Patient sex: M
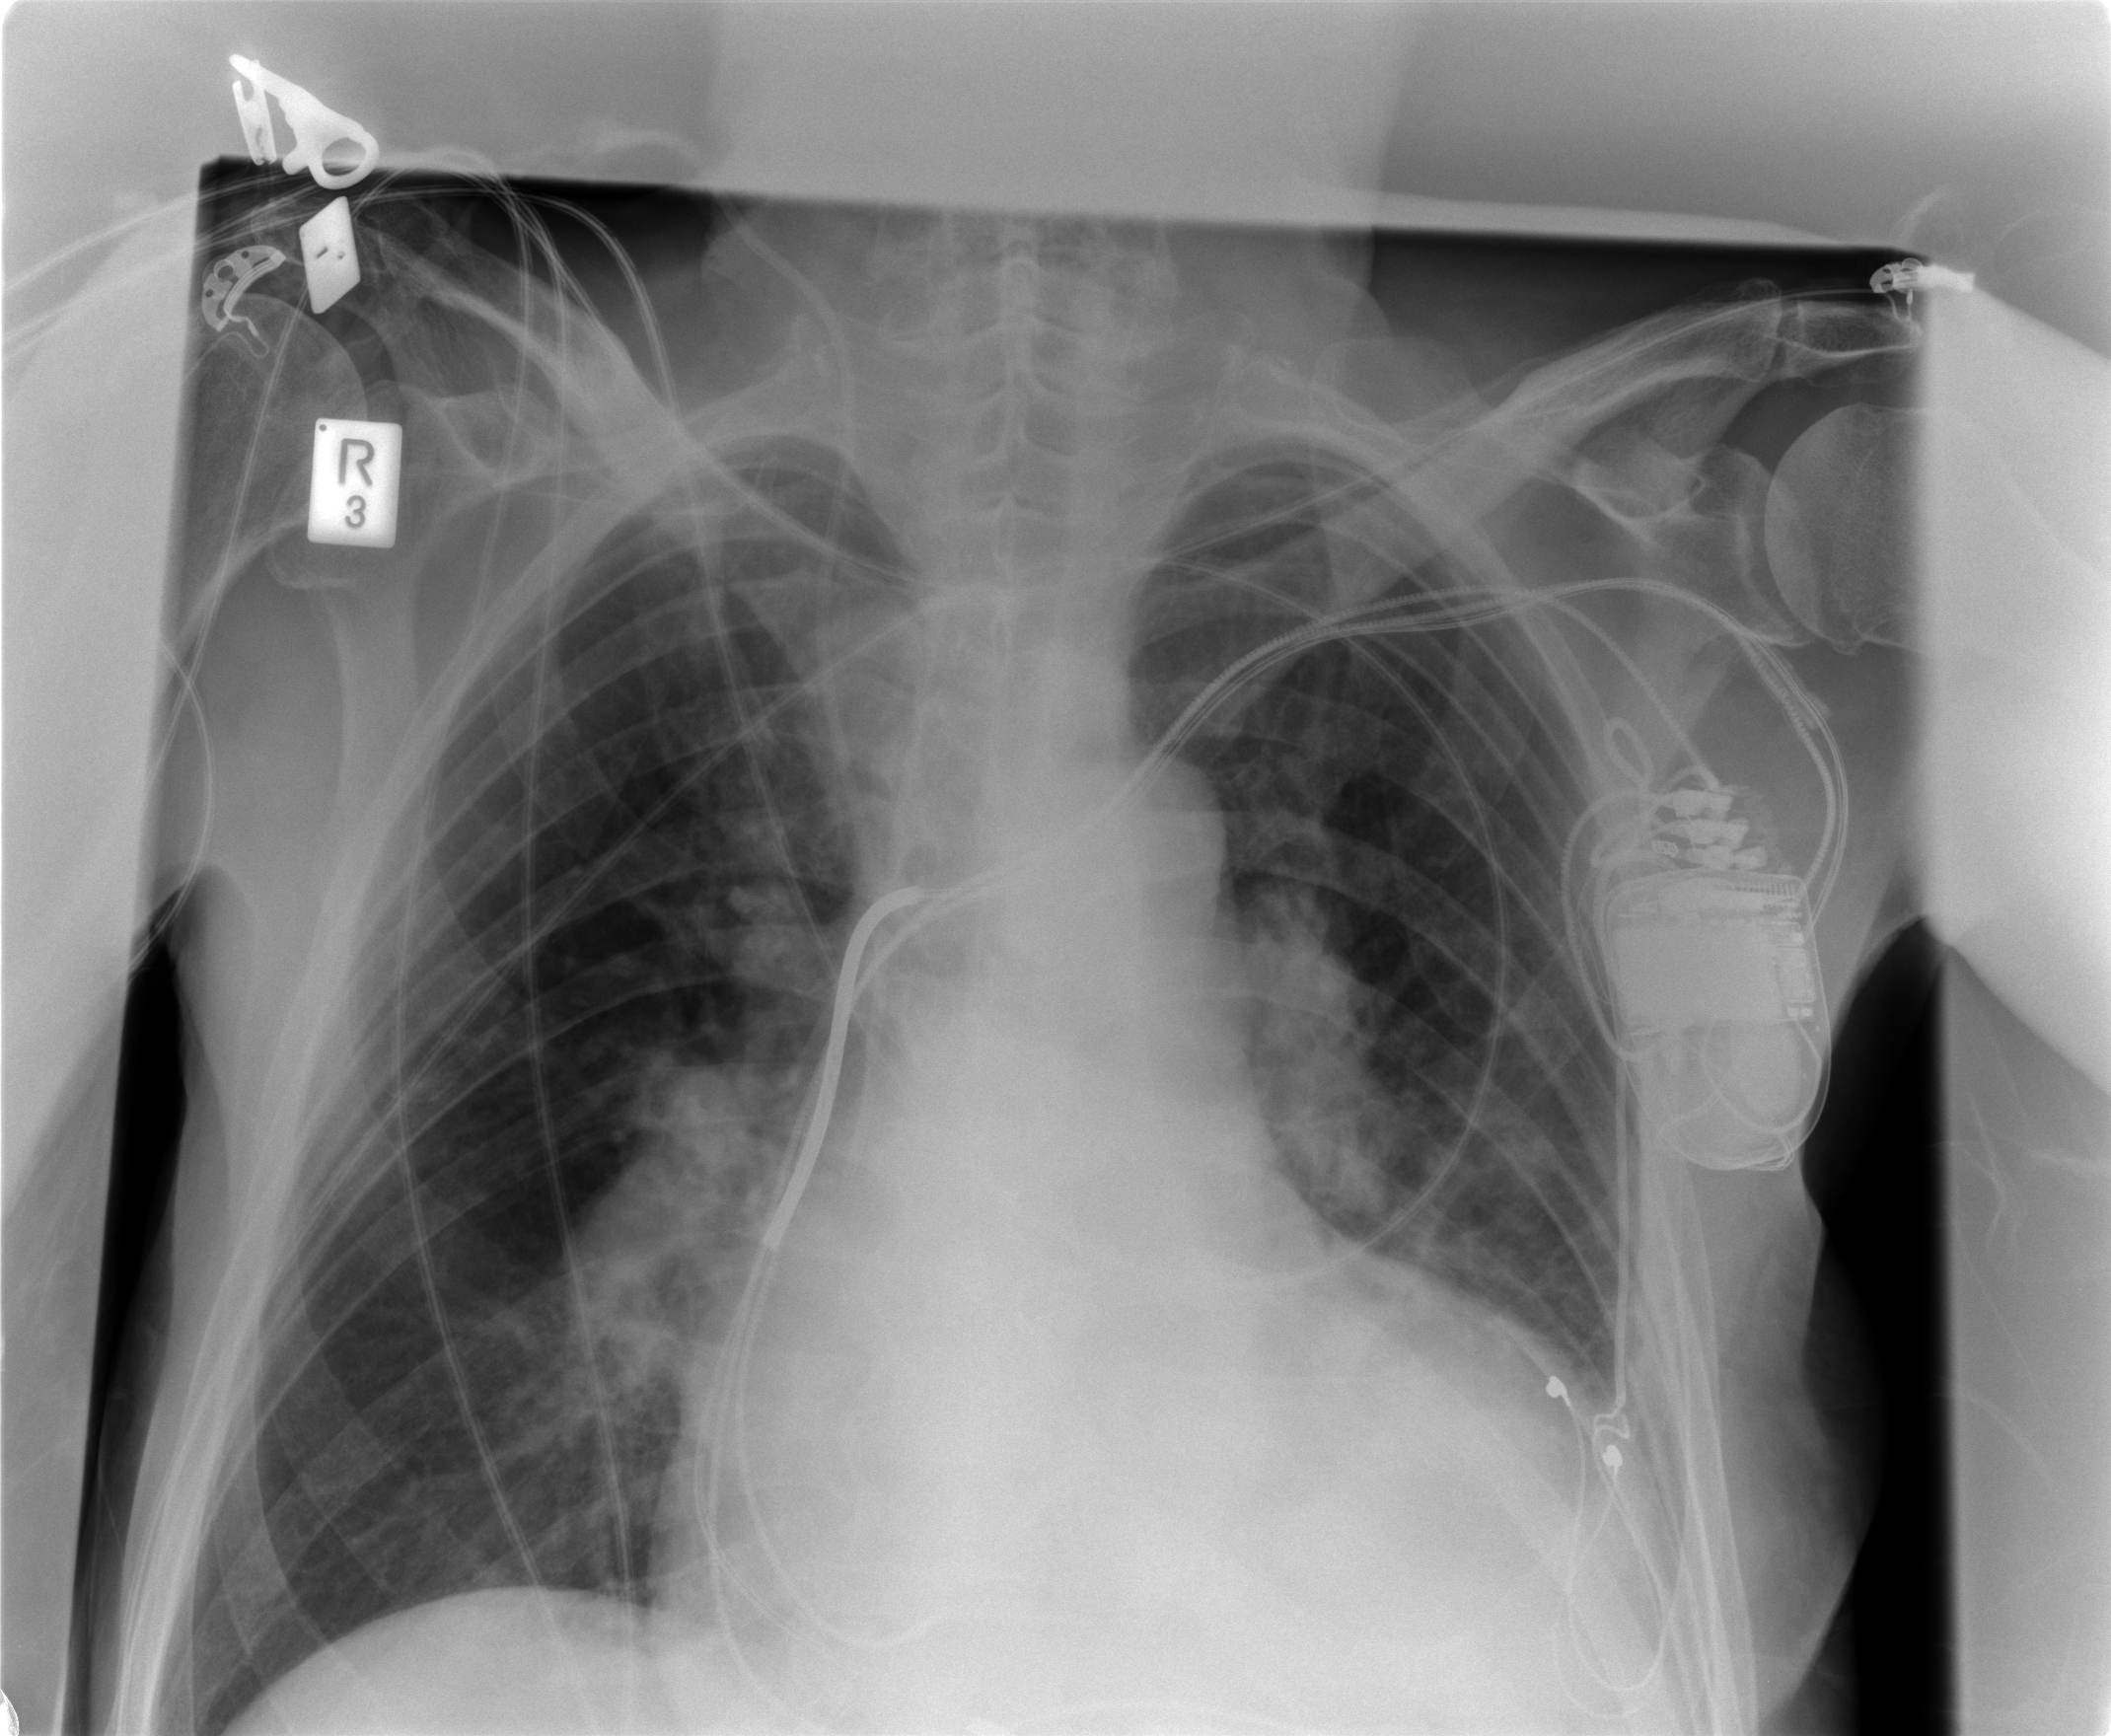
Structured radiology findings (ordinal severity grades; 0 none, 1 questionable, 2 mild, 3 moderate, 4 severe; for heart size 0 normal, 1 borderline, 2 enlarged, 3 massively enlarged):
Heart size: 2
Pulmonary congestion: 2
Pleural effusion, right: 0
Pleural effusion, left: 0
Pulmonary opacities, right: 2
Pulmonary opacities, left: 2
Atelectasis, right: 0
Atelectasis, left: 0